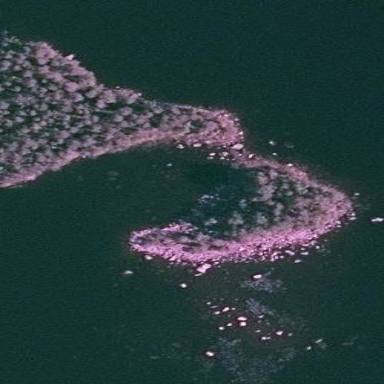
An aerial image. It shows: Islet.